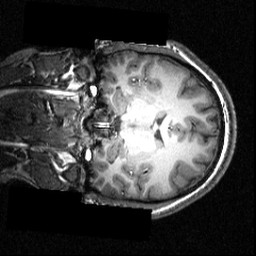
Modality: T1w
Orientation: coronal
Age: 20
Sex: female
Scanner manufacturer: siemens
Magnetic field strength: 3.951 T
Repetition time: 1.5 s
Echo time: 0.00335 s